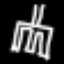
Label: fork